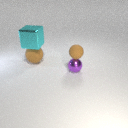
small brown rubber sphere above small purple metal sphere